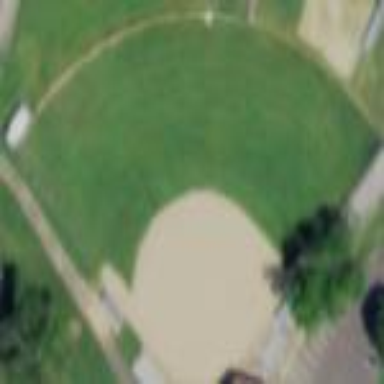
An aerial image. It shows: Softball pitch for leisure land activities.